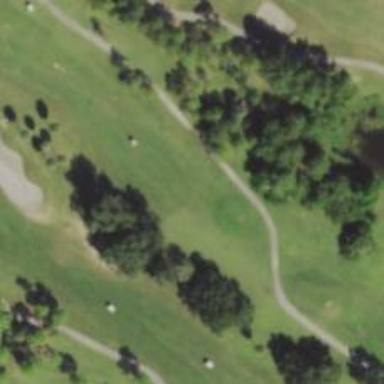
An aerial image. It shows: Golf hole.